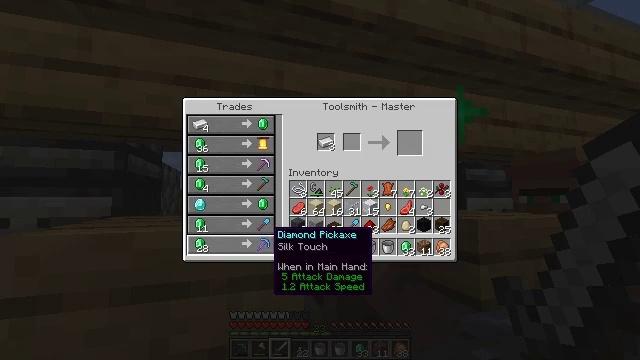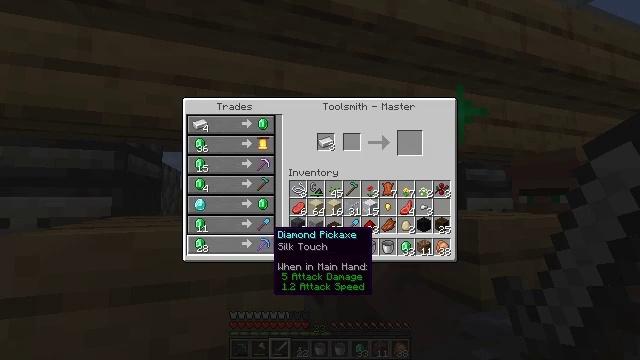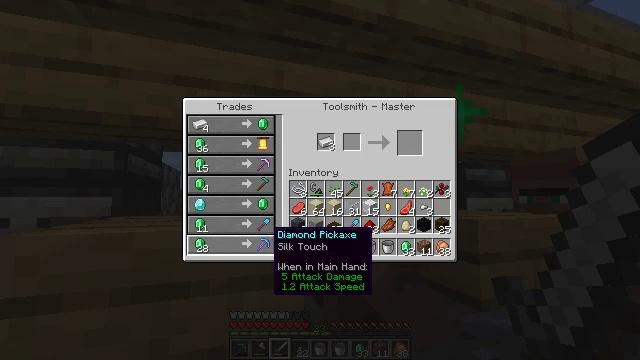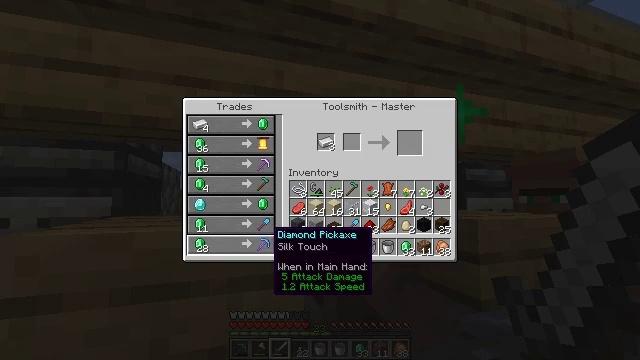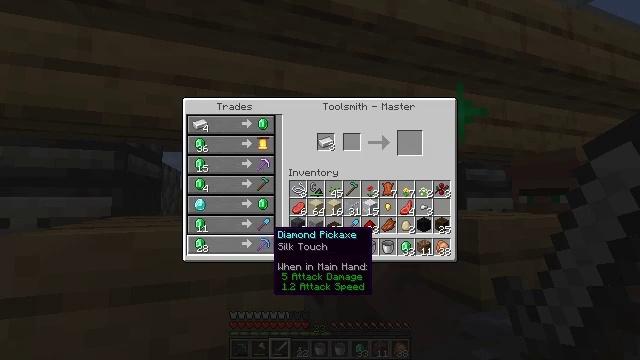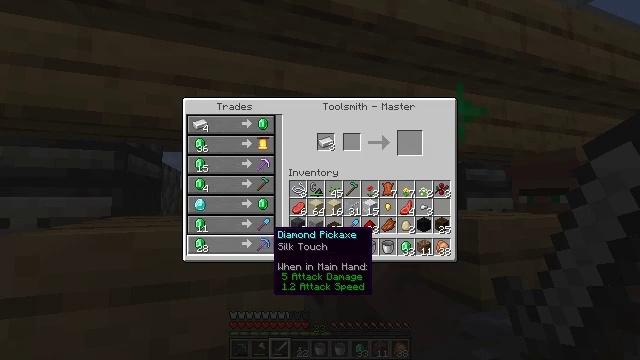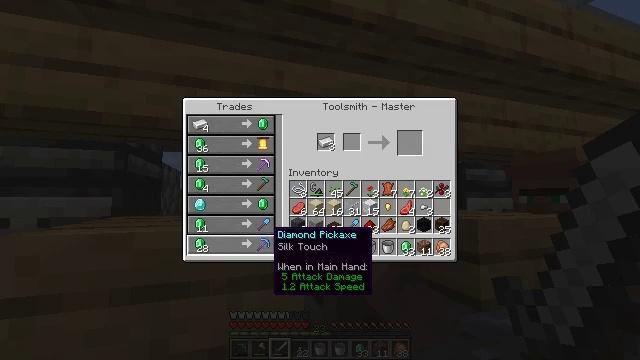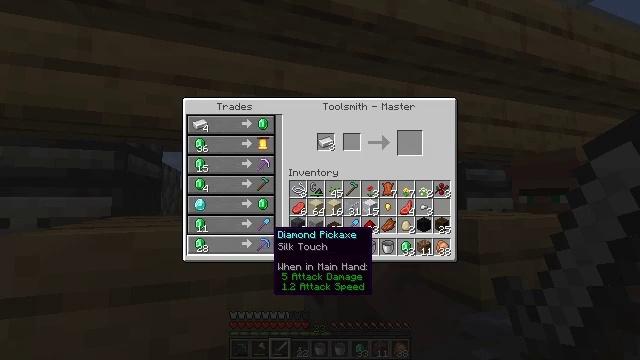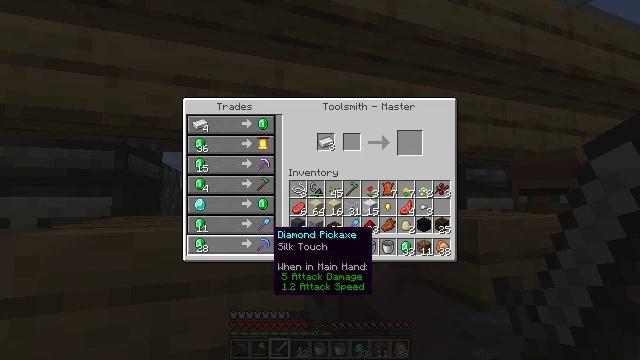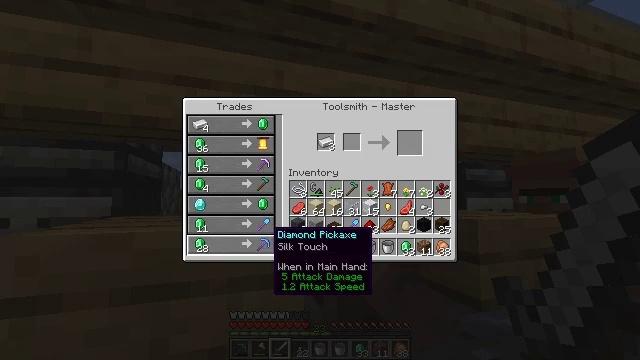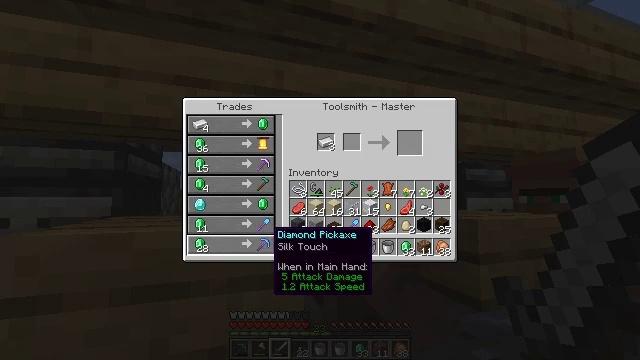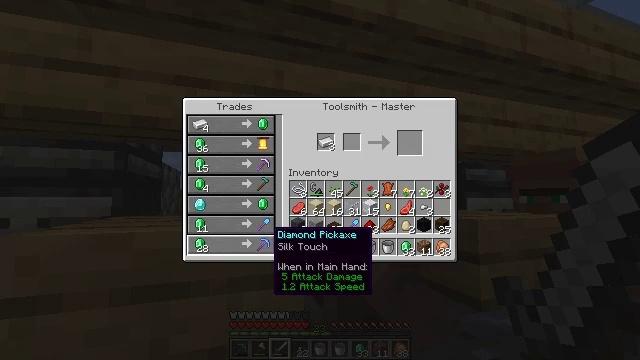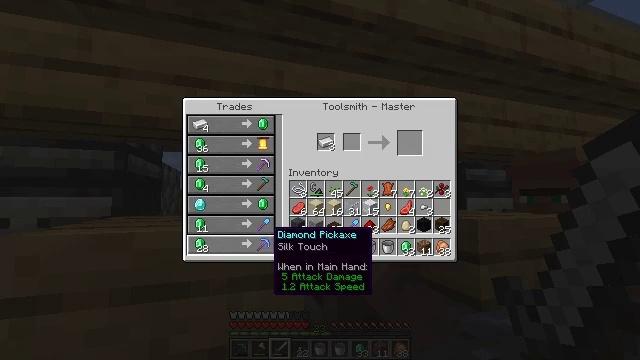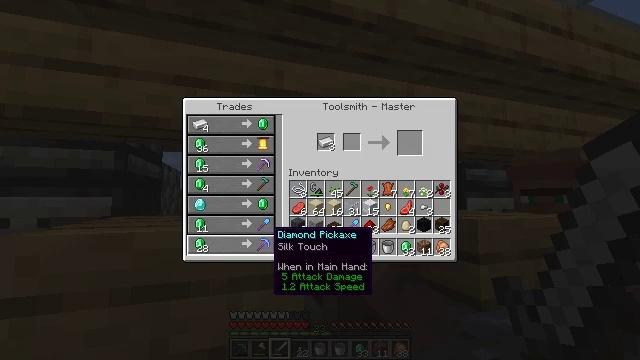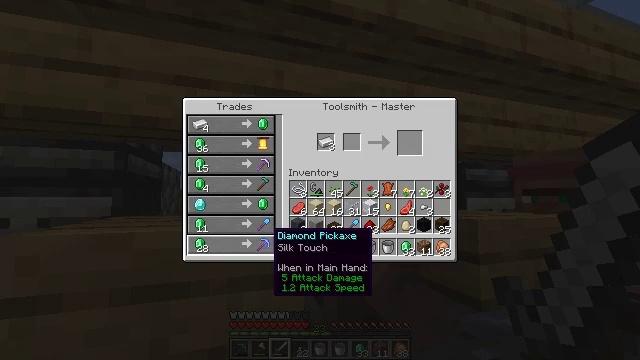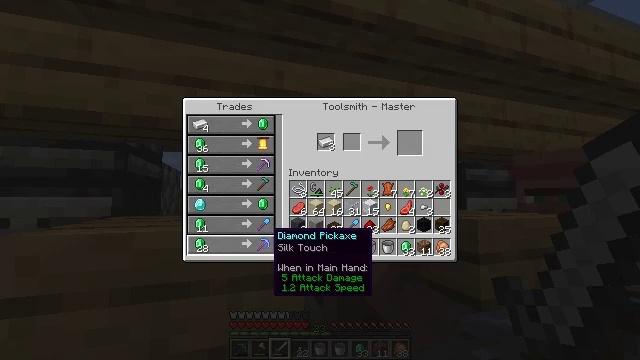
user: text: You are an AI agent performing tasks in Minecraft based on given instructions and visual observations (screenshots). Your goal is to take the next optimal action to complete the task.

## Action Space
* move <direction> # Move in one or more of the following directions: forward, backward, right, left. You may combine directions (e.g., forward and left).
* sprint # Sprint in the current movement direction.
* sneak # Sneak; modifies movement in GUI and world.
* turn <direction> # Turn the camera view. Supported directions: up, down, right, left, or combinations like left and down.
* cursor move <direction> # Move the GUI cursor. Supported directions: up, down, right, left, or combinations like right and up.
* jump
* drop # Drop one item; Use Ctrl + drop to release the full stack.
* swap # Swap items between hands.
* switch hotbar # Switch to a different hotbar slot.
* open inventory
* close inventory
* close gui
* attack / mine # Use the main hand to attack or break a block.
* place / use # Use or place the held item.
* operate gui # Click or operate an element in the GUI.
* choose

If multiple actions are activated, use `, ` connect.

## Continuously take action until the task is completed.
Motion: motion action
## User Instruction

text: Create diamond leggings with the crafting table.
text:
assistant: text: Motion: no_op
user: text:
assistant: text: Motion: no_op
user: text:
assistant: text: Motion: no_op
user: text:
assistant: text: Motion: no_op
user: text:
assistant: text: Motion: no_op
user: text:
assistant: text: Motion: no_op
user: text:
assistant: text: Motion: no_op
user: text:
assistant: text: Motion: no_op
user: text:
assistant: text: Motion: no_op
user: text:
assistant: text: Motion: no_op
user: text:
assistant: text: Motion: no_op
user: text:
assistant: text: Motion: no_op
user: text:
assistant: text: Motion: no_op
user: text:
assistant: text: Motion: no_op
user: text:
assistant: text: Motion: no_op
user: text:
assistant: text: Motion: no_op
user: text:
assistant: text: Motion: no_op
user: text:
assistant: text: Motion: no_op
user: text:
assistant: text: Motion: no_op
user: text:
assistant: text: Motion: no_op
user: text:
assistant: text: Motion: no_op
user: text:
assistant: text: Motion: no_op
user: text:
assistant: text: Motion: no_op
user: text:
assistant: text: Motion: no_op
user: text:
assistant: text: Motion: no_op
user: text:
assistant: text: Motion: no_op
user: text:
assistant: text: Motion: no_op
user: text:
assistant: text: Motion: no_op
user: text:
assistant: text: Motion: no_op
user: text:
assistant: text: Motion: no_op